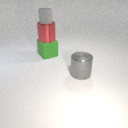
small gray rubber cylinder above large red metal cylinder